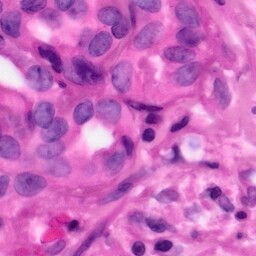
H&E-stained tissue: Pancreatic